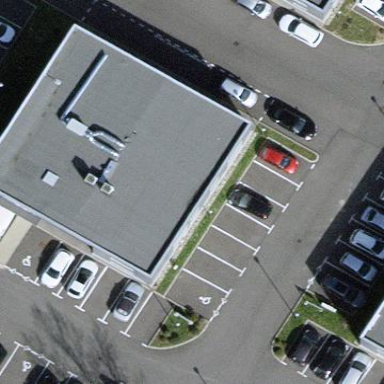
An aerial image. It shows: Commercial building.